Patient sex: M
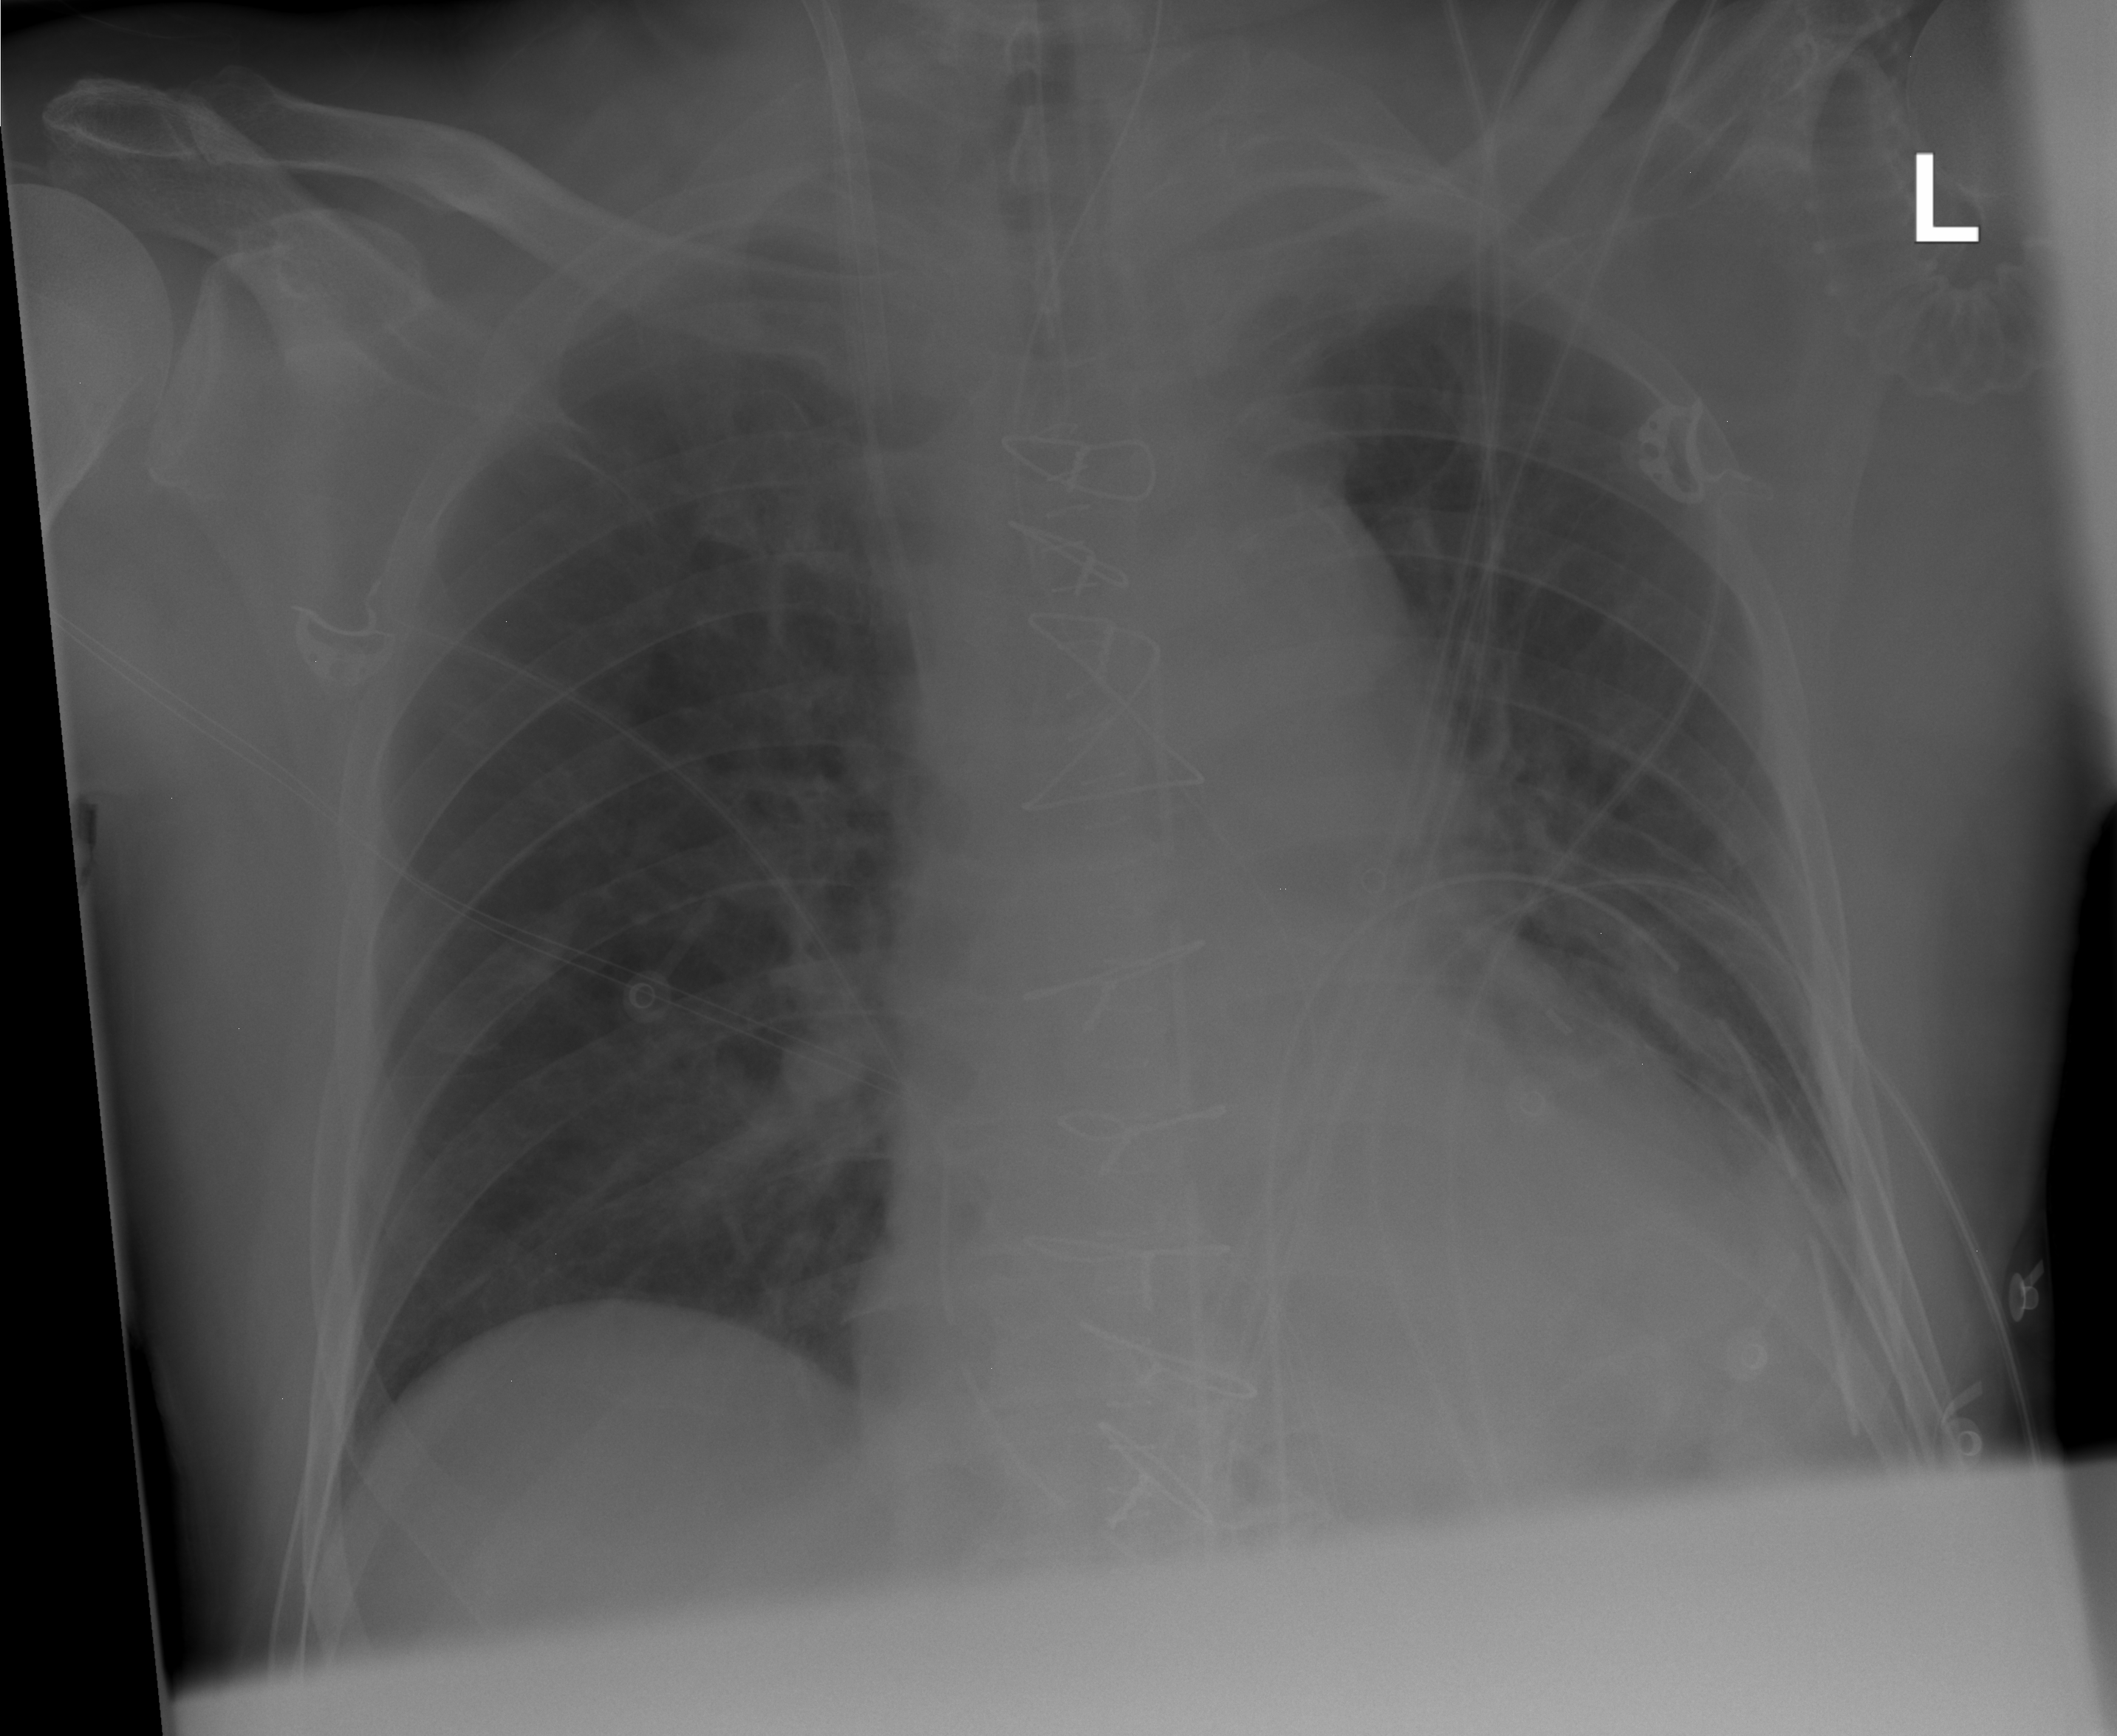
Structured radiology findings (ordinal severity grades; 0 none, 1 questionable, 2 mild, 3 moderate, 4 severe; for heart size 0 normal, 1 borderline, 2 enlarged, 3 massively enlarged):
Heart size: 0
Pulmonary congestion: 1
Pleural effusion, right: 0
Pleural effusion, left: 1
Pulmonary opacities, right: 0
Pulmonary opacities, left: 0
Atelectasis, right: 0
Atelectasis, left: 2